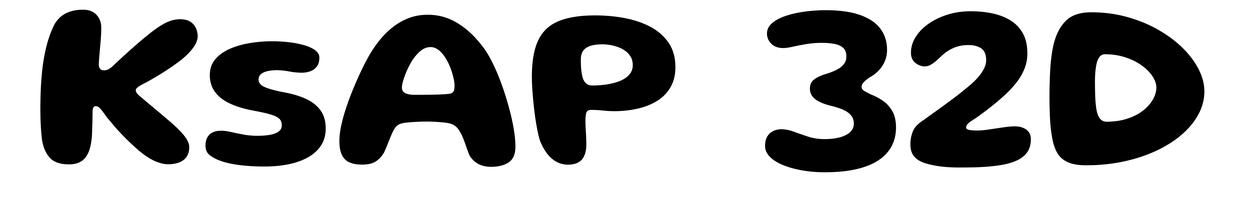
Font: Gluten_SemiBold